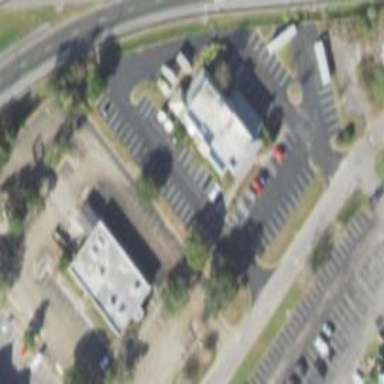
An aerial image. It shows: Parking space.